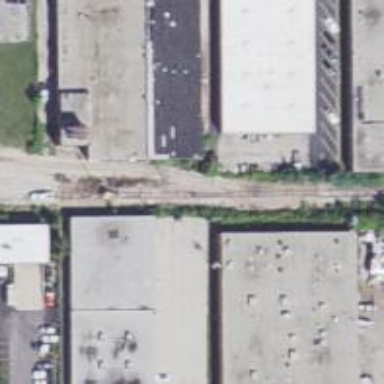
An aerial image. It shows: Rail spur service.